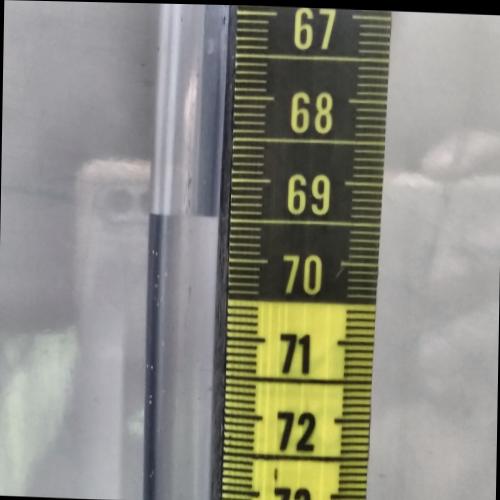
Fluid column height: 69.5 cm